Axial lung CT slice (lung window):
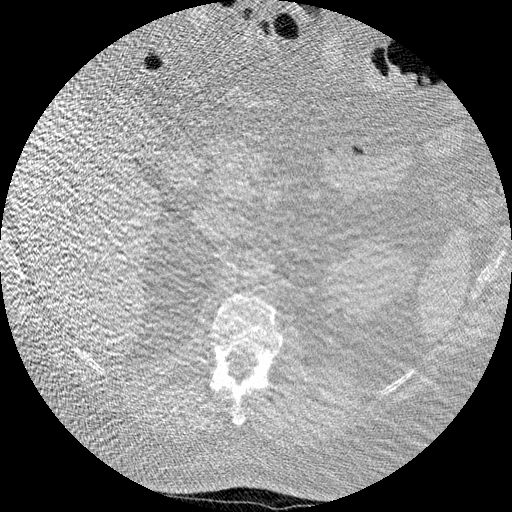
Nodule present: no